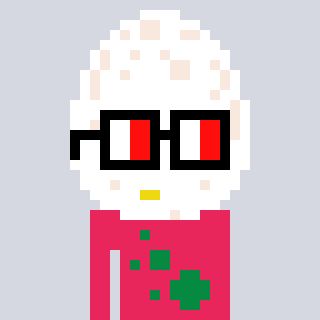
a pixel art character with square glasses with black frames and red eyes, a egg-shaped head and a redpinkish-colored body on a cool background